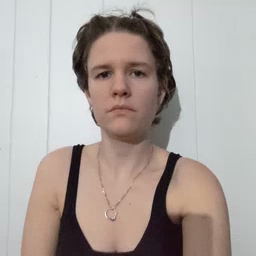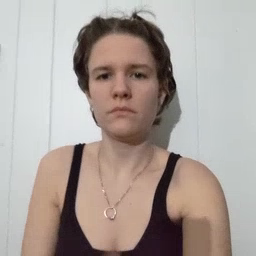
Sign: another